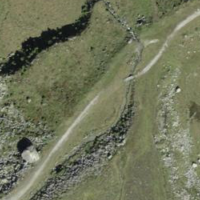
EUNIS habitat code: 31
Species observed at this site:
Campanula barbata